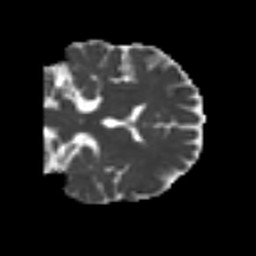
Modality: MD
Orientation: coronal
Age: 72
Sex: male
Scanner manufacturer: siemens
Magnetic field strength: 3 T
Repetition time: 4.987 s
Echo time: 0.0792 s